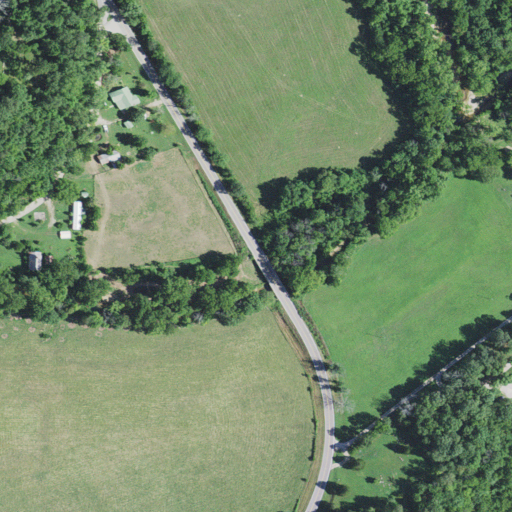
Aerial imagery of valley in Missouri named Pine Hollow containing pasture, deciduous forest, open development, mixed forest, and low intensity development